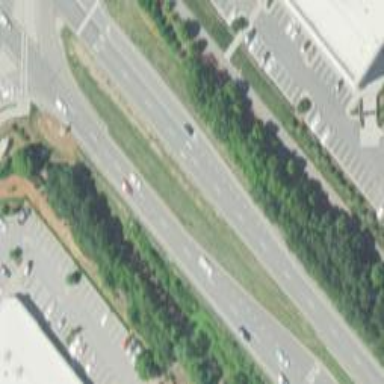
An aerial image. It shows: Asphalt trunk highway classified as expressway.